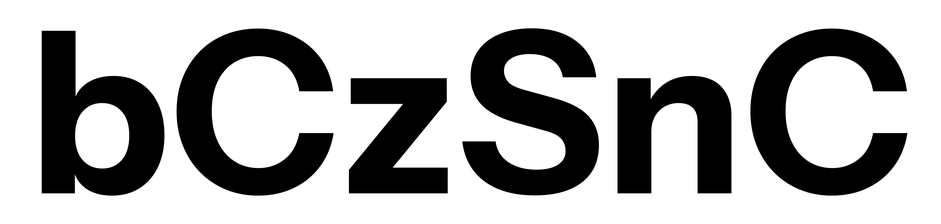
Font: InstrumentSans_Bold